Interaction volume radius: 5 \u00c5
Interaction volume height: 35 \u00c5
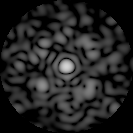
Disorder parameter: 0.6796